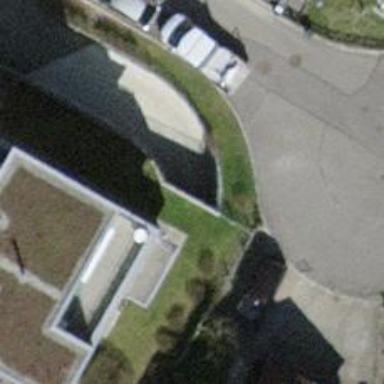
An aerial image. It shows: Parking entrance.